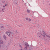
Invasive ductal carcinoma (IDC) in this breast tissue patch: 1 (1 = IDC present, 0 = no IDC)